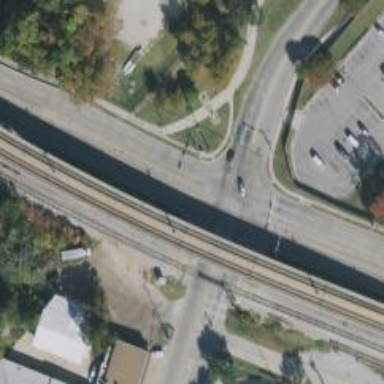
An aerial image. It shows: Bridge for light rail railway electrified with contact line.